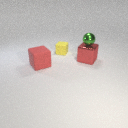
large red rubber cube in front of large red metal cube